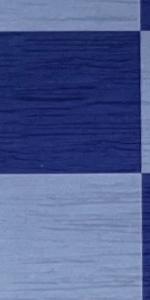
Label: Empty